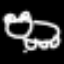
Label: frog